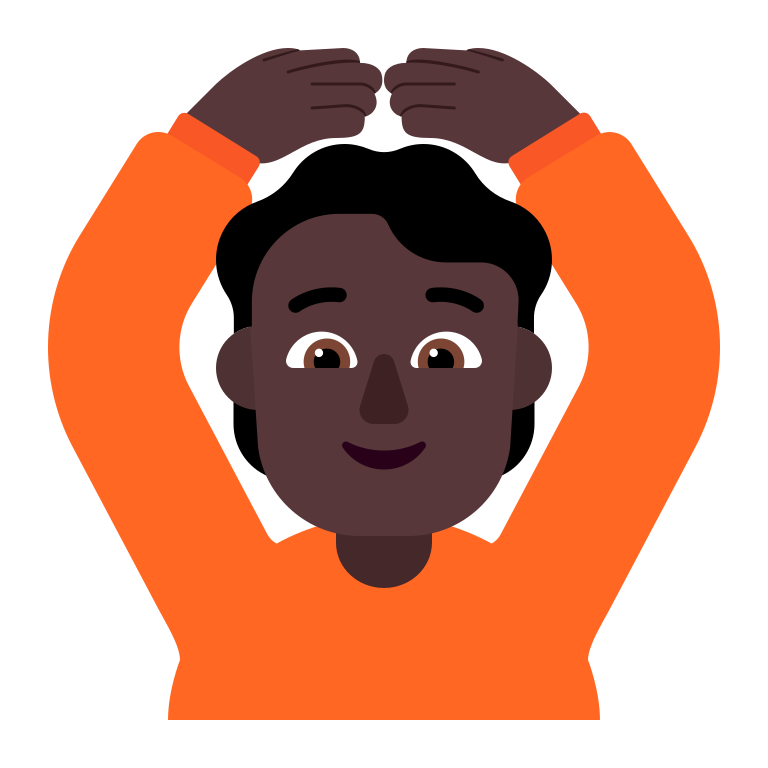
person gesturing ok flat dark